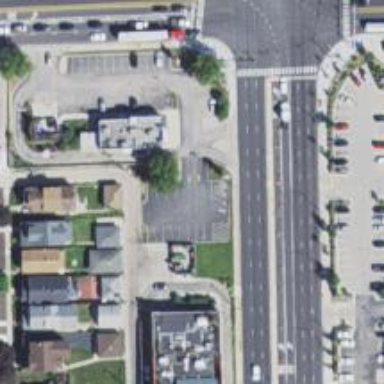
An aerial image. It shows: Footway that serves as traffic island.